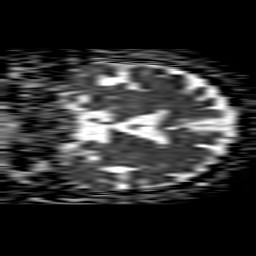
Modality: ADC
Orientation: coronal
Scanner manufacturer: philips
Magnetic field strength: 1.5 T
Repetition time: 3.88 s
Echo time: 0.09955 s